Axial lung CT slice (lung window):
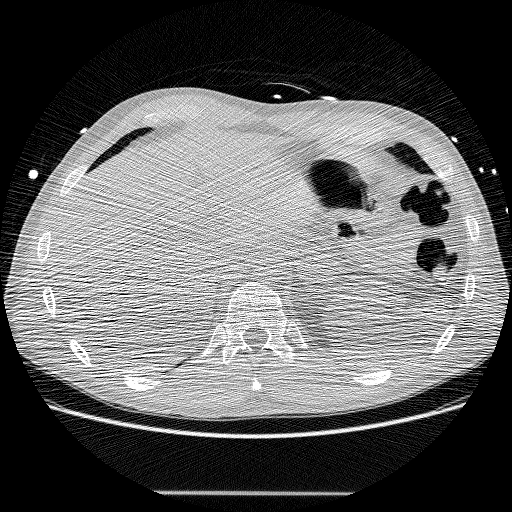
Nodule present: no